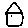
Label: house